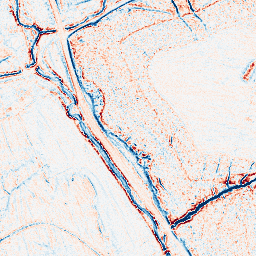
Category: edge_preserving
Decomposition family: anisotropic_diffusion
Decomposition parameters: iterations: 10
kappa: 30
gamma: 0.1
Upsampling method: bspline
Upsampling parameters: scale: 8
Upsampling scale: 8